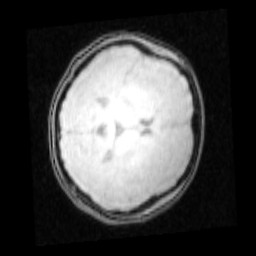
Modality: PDw
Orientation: axial
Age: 17
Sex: female
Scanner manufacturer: siemens
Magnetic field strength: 3 T
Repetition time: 0.25 s
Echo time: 0.00103 s